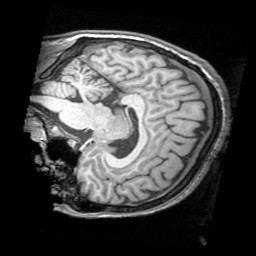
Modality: T1w
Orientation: sagittal
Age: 26
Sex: male
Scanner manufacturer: siemens
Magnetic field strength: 3 T
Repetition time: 1.62 s
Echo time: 0.003 s